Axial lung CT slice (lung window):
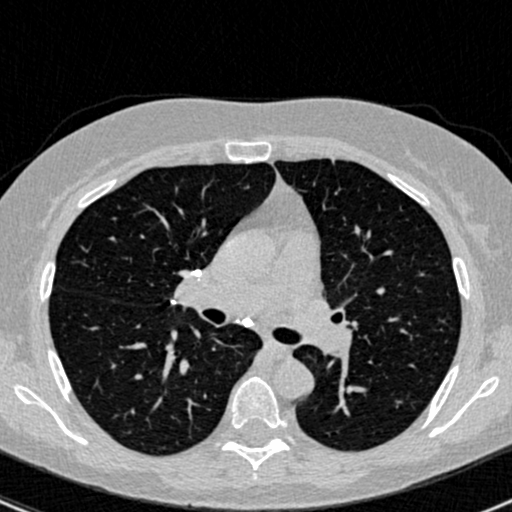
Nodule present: no